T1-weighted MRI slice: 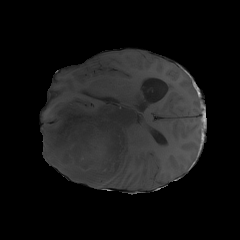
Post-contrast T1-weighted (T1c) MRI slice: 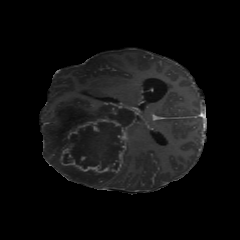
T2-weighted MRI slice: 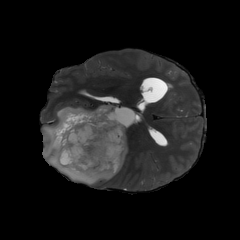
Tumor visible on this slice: yes